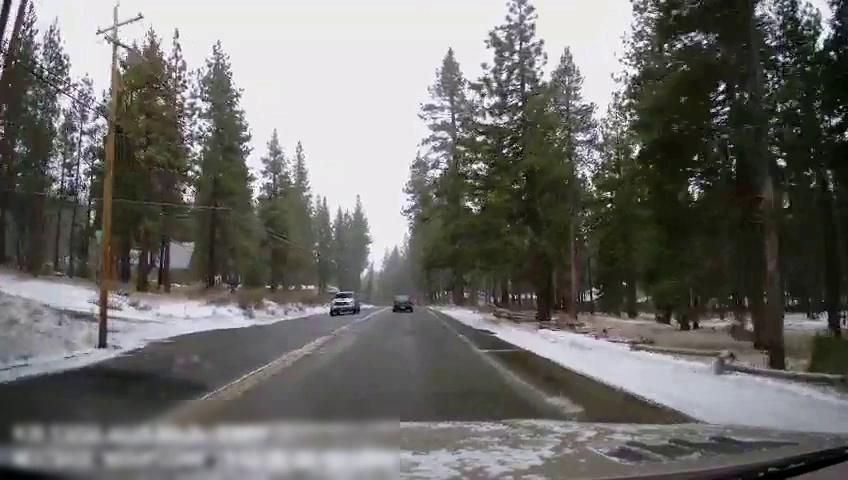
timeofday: Day
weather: Snowy
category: Drivable Space
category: Vehicles | SUV
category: Vehicles | Truck
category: Lanes | Current Lane
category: Lanes | Current Lane